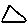
Label: triangle